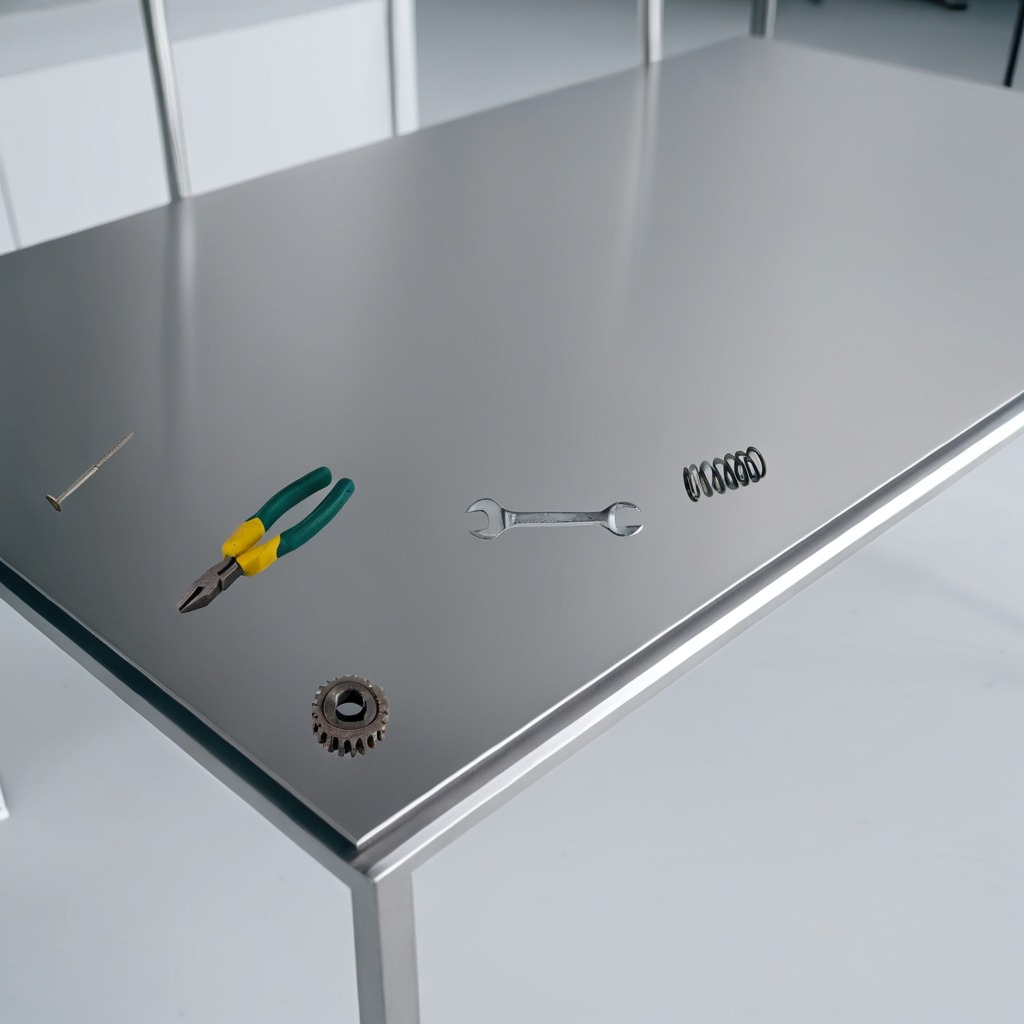
A steel gear with teeth, an iron nail, a pair of pliers, a coiled metal spring, and a wrench are lying on the stainless steel table.